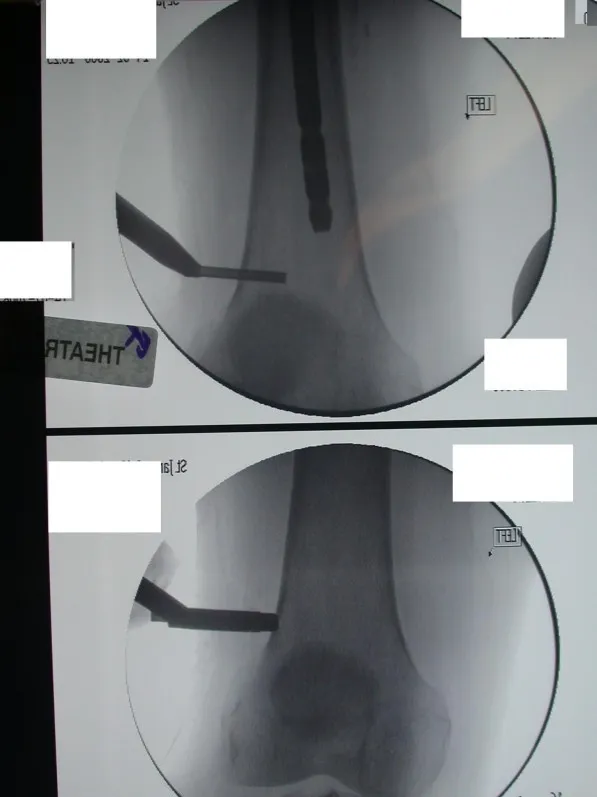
AP views of the left distal femur demonstrating drilling and creation of a distal venting hole.
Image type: radiology (x_ray)